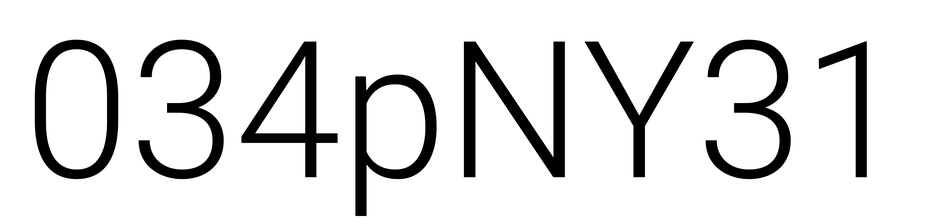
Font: Roboto_Light